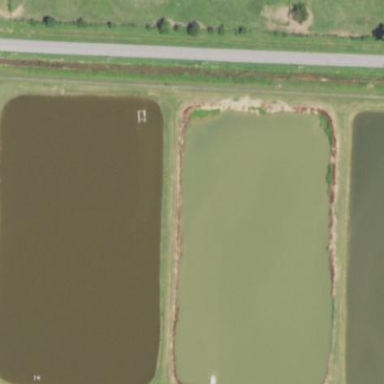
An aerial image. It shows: Pond surrounded by natural water.